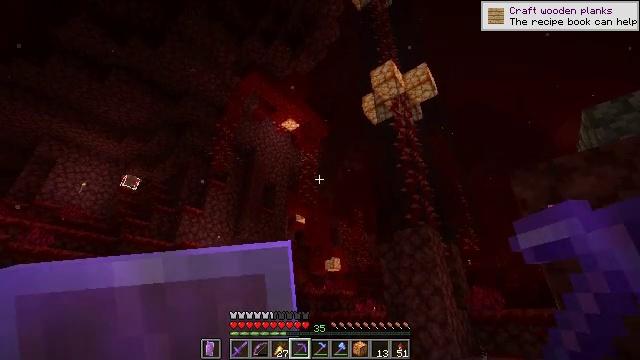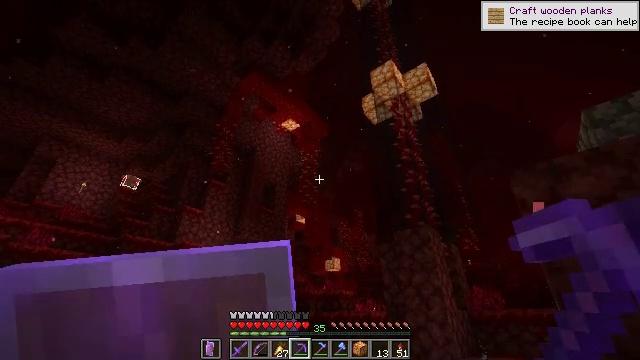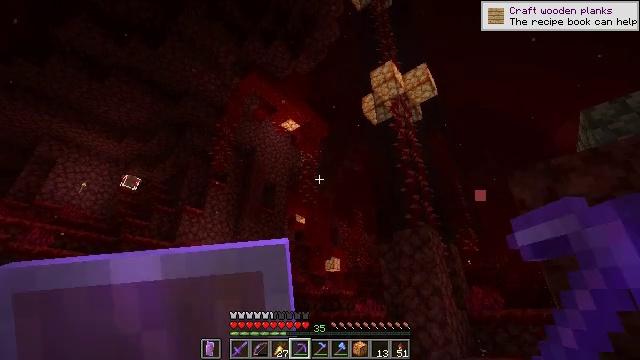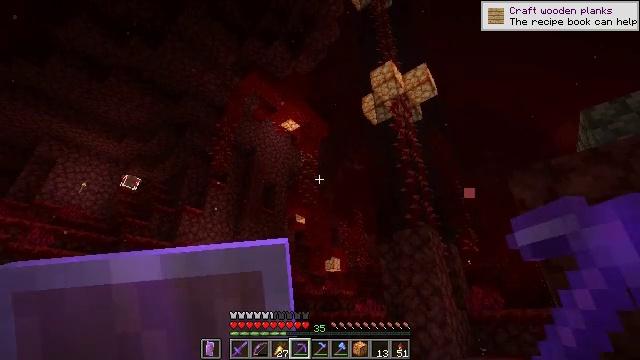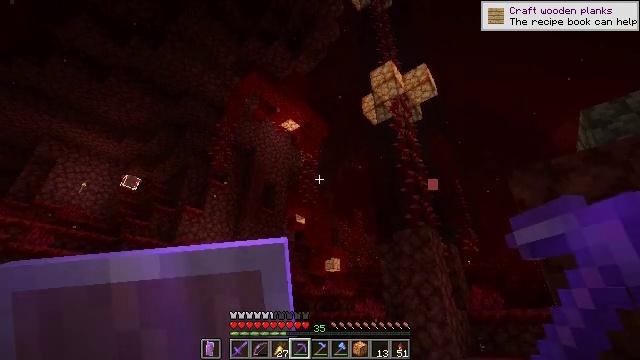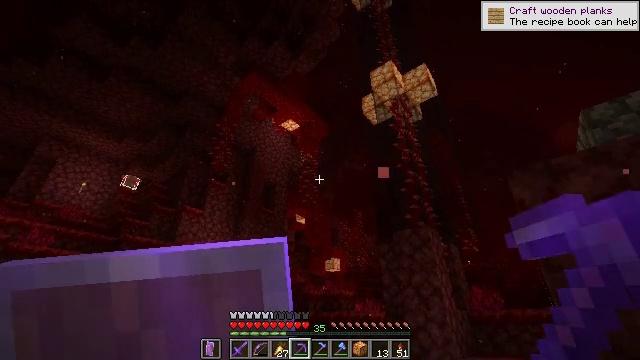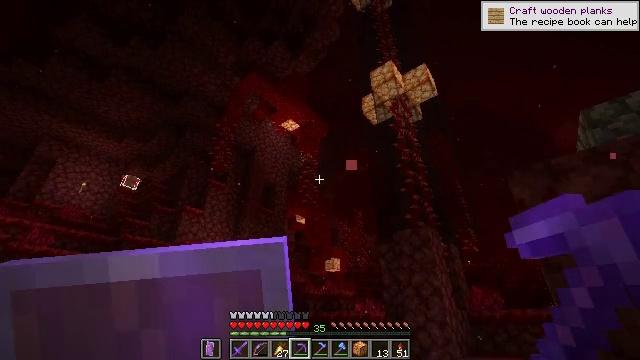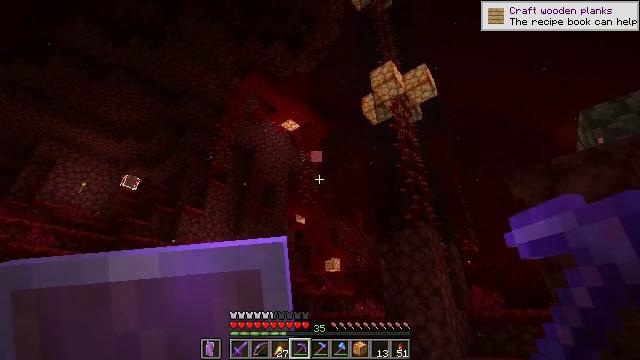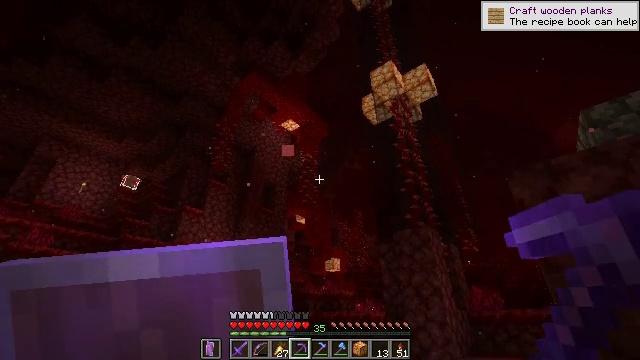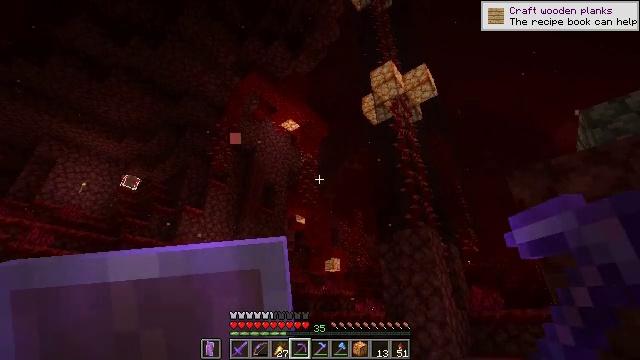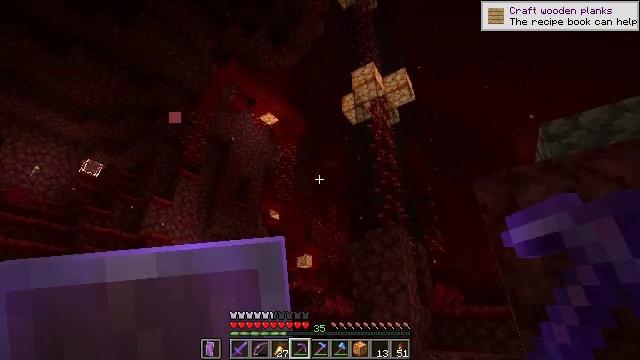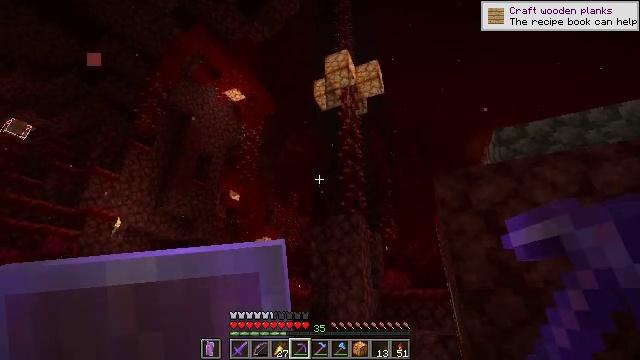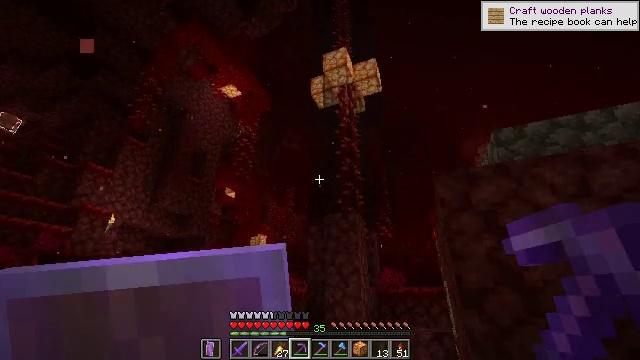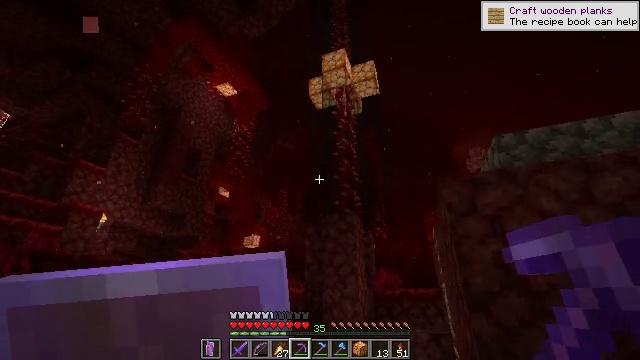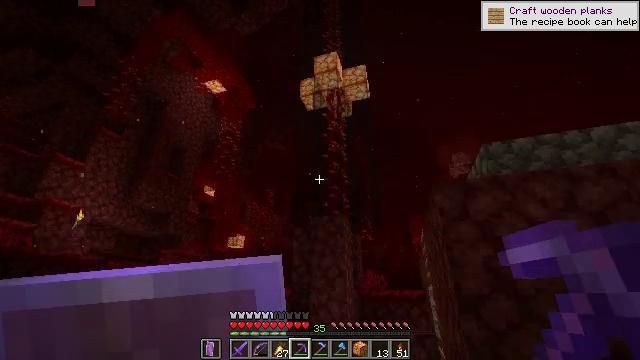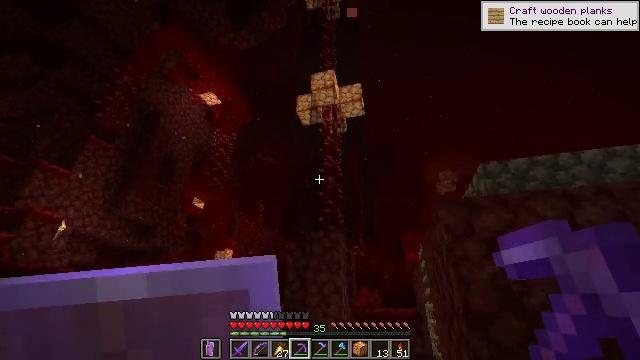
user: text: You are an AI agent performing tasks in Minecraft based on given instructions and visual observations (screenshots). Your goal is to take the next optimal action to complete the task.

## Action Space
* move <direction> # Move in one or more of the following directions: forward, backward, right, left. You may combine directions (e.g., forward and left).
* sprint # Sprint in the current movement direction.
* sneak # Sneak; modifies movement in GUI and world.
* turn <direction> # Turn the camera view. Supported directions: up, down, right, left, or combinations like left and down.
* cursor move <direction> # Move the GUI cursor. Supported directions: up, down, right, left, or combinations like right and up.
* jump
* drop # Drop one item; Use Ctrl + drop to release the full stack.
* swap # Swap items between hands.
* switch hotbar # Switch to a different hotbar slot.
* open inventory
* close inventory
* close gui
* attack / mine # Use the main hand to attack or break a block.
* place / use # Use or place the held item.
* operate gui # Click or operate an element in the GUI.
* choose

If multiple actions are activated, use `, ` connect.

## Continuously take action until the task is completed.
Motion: motion action
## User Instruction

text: Harvest nether wart blocks for resources.
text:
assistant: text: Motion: no_op
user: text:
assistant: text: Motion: no_op
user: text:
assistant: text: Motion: no_op
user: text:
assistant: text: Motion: no_op
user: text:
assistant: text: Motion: no_op
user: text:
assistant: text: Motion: no_op
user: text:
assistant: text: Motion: no_op
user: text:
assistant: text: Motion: no_op
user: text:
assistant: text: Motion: no_op
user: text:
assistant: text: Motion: turn right
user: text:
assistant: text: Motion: move left, turn right and down
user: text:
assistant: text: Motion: move left, turn right
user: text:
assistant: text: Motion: move left, turn right
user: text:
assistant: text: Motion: move left, turn right
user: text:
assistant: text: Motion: move left, turn right and up
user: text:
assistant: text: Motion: move left, turn right and up
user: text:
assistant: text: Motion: move left, turn right and up
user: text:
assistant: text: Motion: move left, turn right and up
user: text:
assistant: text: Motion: move left, turn right and up
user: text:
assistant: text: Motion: turn up
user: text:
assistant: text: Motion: turn up
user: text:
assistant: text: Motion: no_op
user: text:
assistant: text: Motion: no_op
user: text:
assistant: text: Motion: no_op
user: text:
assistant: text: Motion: no_op
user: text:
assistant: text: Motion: no_op
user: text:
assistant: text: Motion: no_op
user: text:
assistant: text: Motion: no_op
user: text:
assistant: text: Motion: no_op
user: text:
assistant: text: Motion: no_op